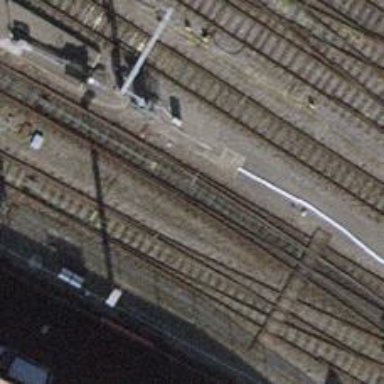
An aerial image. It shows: Single-track electrified railway with contact line.